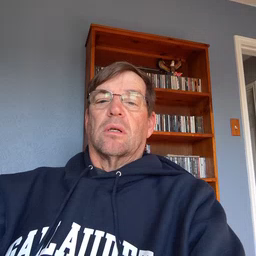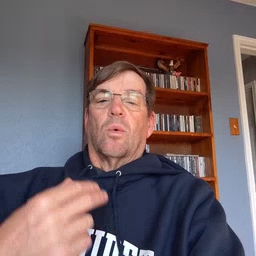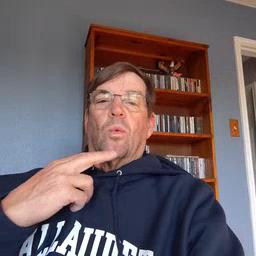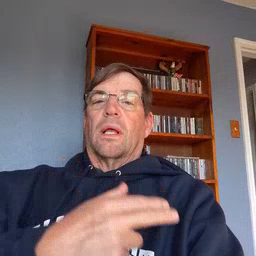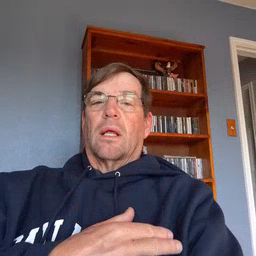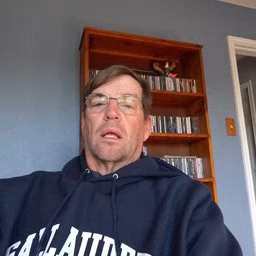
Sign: weus